Field crop: tomato
Growth stage: 1
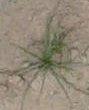
Species: cyperus